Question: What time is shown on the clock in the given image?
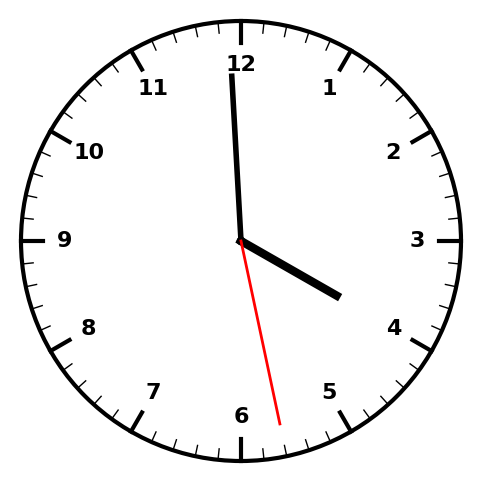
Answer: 03:59:28